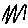
Label: zigzag